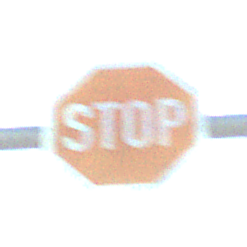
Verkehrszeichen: Stop
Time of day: MorningAfternoon
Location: Outdoor (Suburban)
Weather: PartlyCloudy
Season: NotSpecified
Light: Natural